Question: In my app I have implemented 'UITextInput' to handle multi stage text input for my custom 'UITextField'. I was wondering if anyone knows how to reset the multi stage input suggestions that appear above the keyboard when typing on the Japanese keyboard:

I'm just wanting to clear out the marked text and reset everything. The only way to do this right now is if the user manually presses the return key or dismisses the 'UITextView'.
Is there any way to do this in the code? In looking at the documentation for 'UITextInput', it's not obvious.
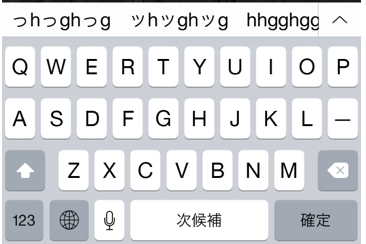
Answer: This can be accomplished by doing the following:
'''
[self.inputDelegate selectionWillChange:self];
self.selectedTextRange = NSMakeRange(self.cursor.position, 0);
self.markedTextRange = NSMakeRange(NSNotFound, 0);
[self.inputDelegate selectionDidChange:self];
'''